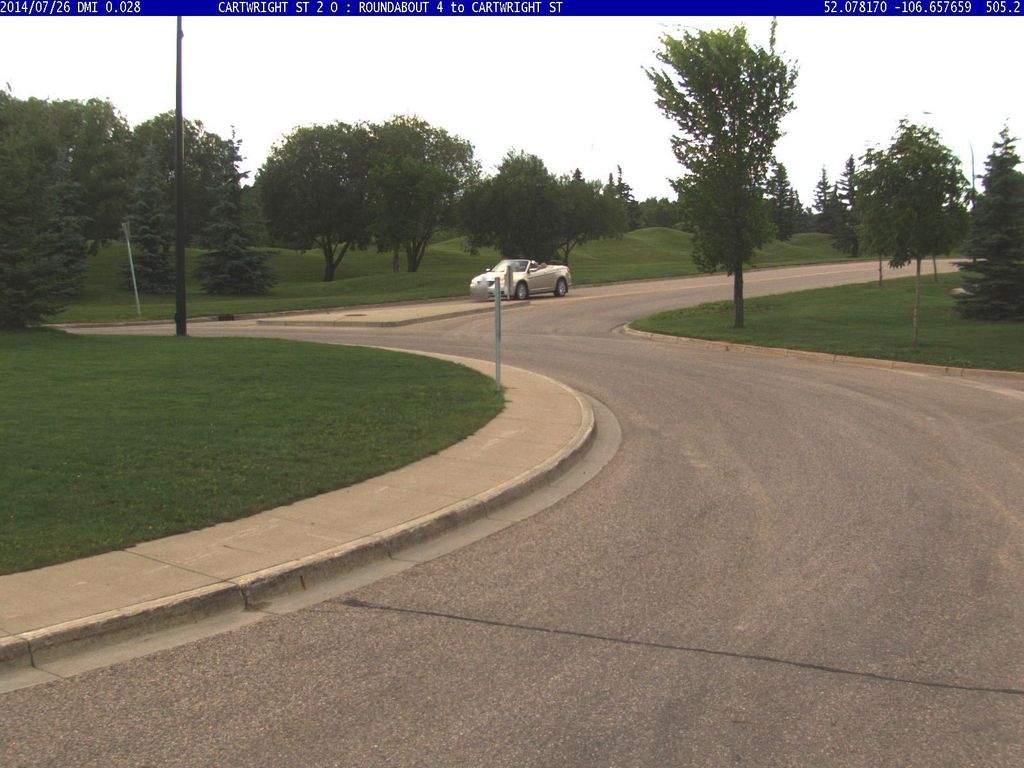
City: saskatoon